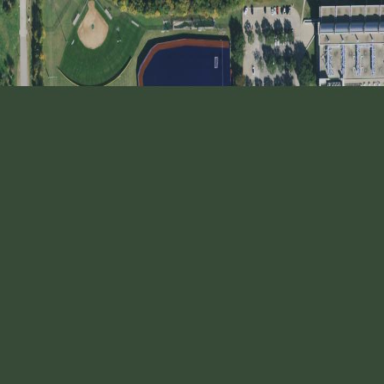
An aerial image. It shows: Baseball pitch for leisure and sports activities.